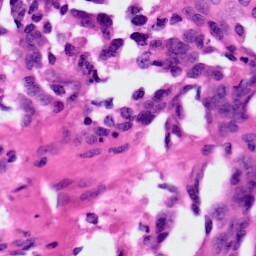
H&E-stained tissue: Ovarian